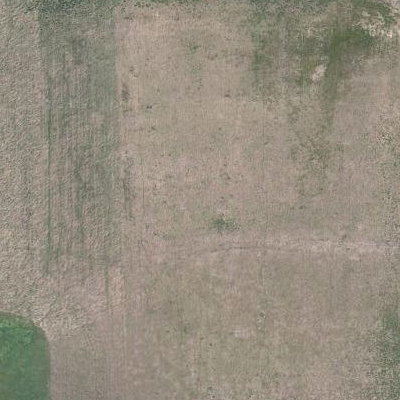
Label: Field